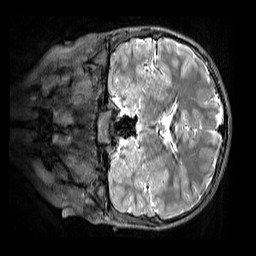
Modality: T2w
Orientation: coronal
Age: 9
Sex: male
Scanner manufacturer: siemens
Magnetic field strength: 3 T
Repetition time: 3.2 s
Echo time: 0.408 s